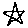
Label: star